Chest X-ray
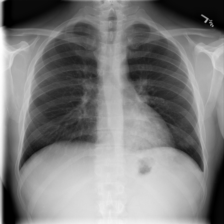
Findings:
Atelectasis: negative
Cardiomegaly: negative
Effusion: negative
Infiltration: positive
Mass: negative
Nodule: negative
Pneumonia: positive
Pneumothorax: negative
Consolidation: negative
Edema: negative
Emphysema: negative
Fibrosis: negative
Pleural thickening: negative
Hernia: negative